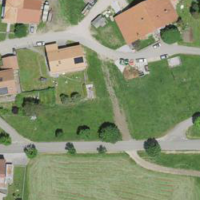
EUNIS habitat code: 24
Species observed at this site:
Plantago major